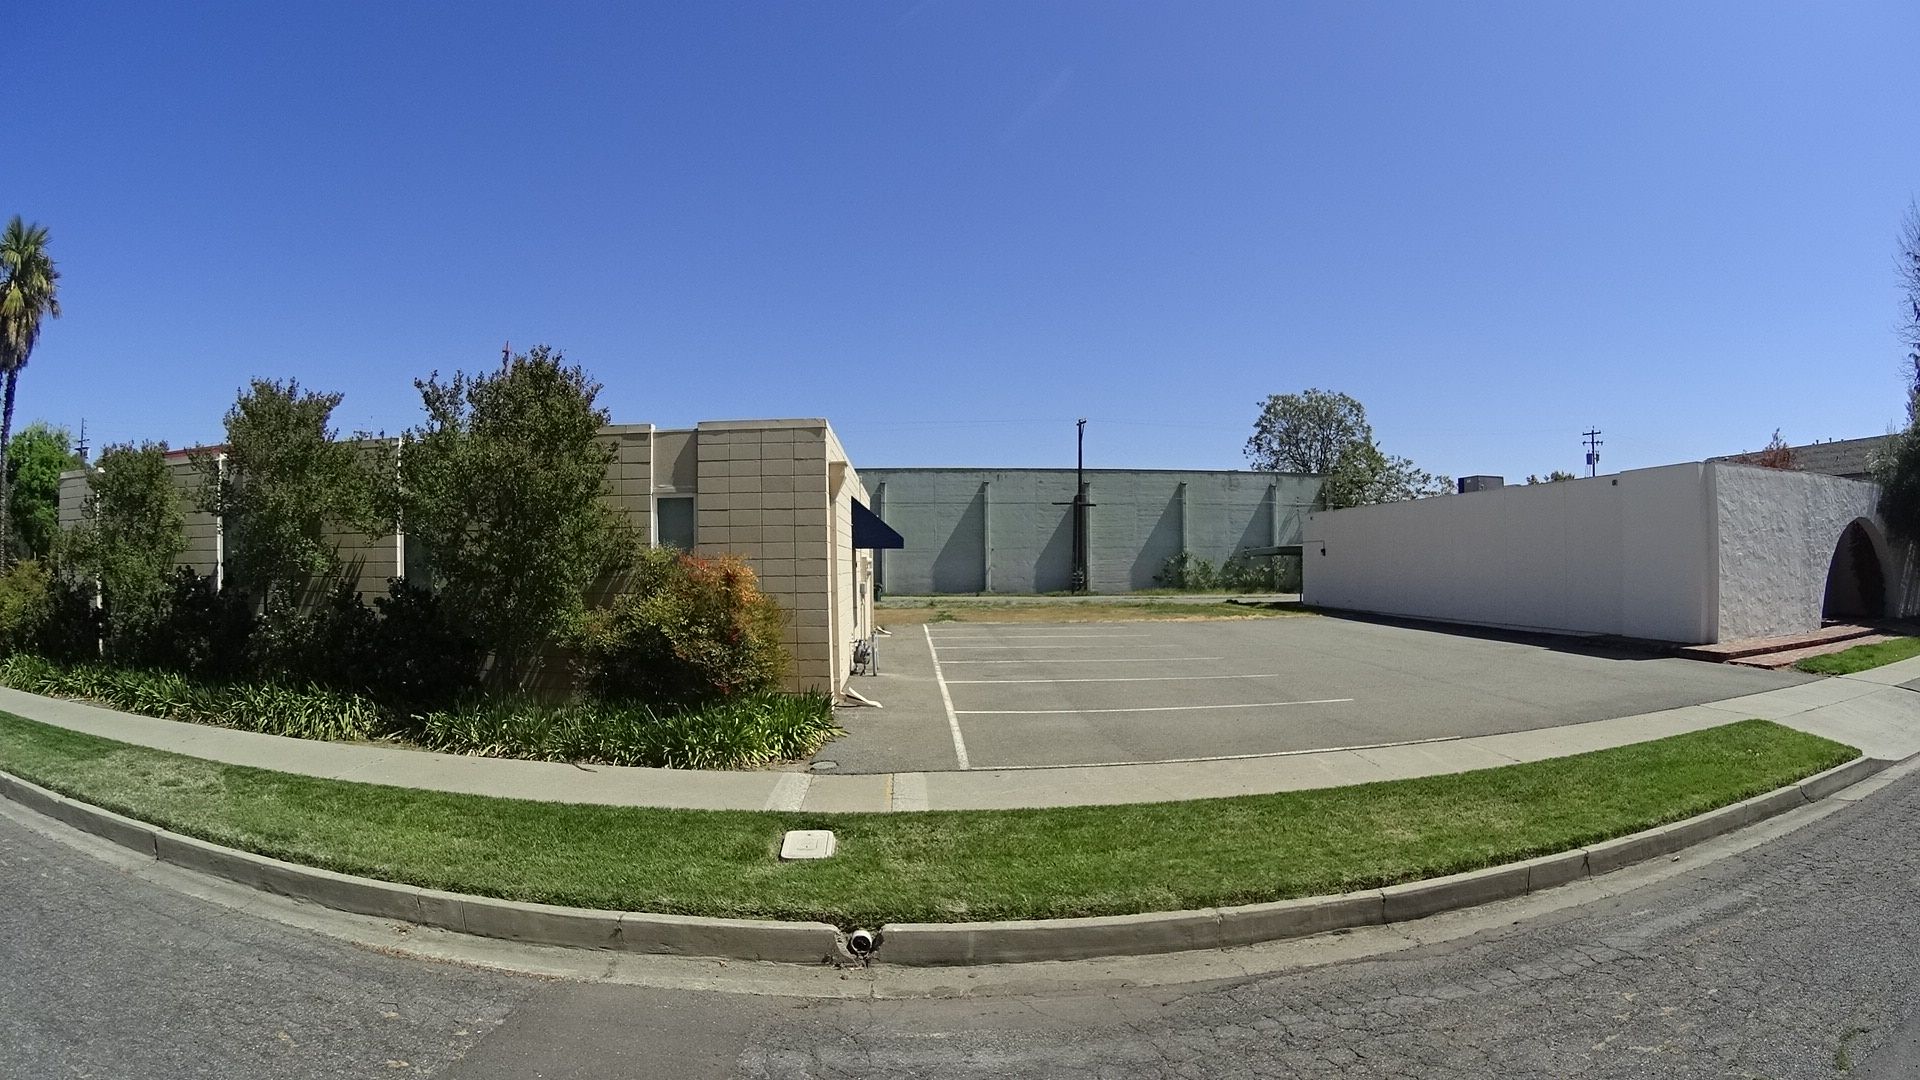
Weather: clear
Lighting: day
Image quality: good
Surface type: cycling surface
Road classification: residential
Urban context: semi-dense urban cluster
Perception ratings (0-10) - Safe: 2.28, Lively: 1.64, Beautiful: 5.37, Boring: 7.1, Depressing: 7.02, Wealthy: 3.08